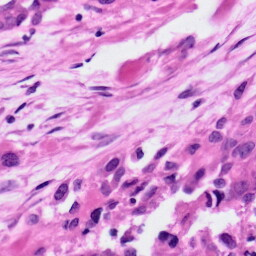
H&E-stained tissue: Ovarian